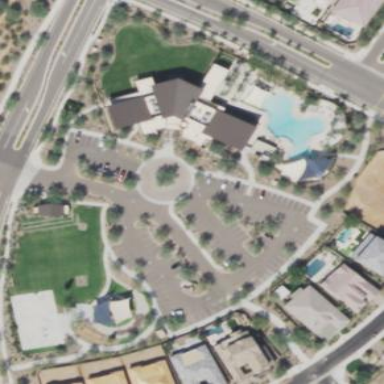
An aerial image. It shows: Community center.